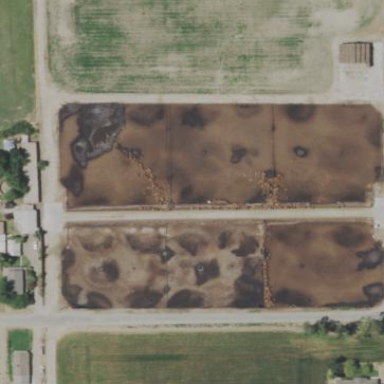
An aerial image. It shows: Farmyard area.